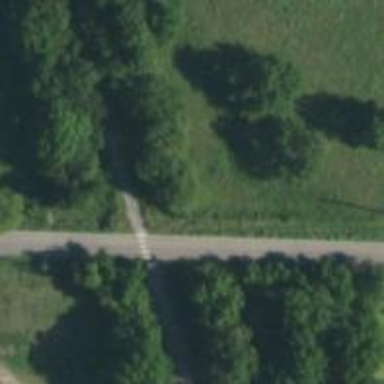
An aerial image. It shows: Asphalt cycleway running alongside abandoned railway track.